Chest X-ray:
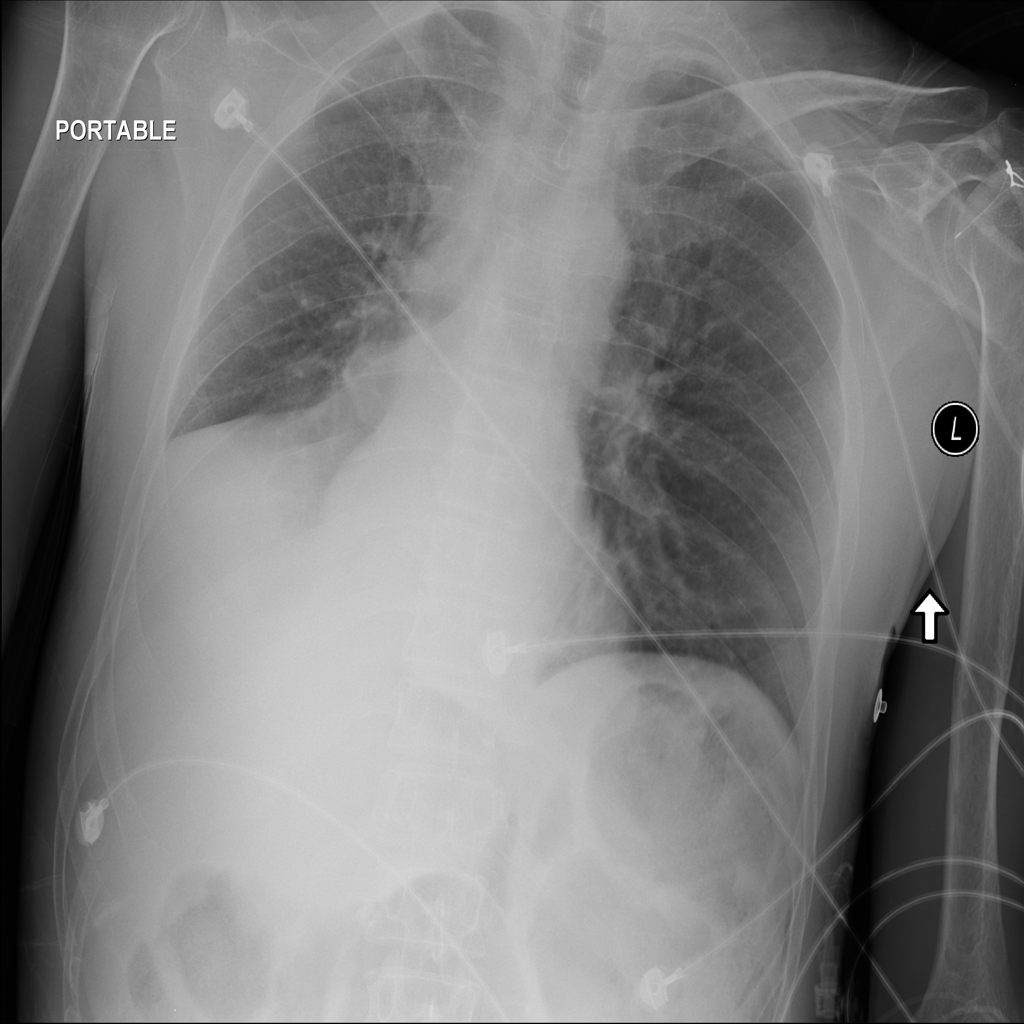
Findings: Atelectasis, Effusion
No abnormal finding: no